Aerial crown-view tile of a tropical tree (Barro Colorado Island, Panama), acquired 20250616:
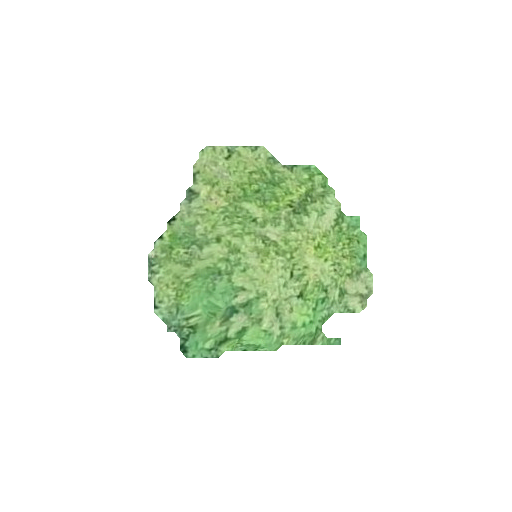
Species: Quararibea stenophylla
GBIF accepted scientific name: Quararibea stenophylla
Crown area: 50.495 m²